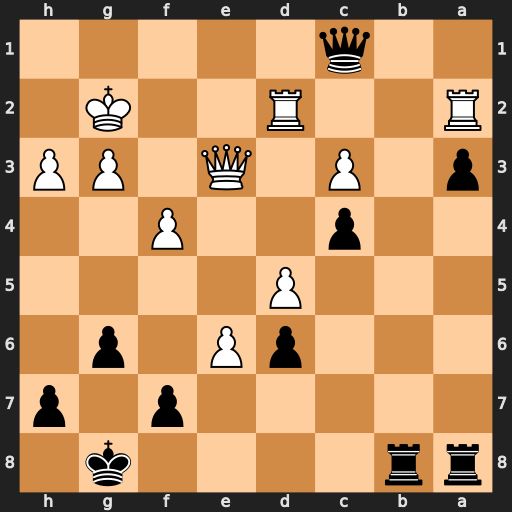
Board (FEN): rr4k1/5p1p/3pP1p1/3P4/2p2P2/p1P1Q1PP/R2R2K1/2q5
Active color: b
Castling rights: -
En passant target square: -
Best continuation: Rb2 exf7+ Kf8 Raxb2 axb2 f5 Qxd2+ Qxd2 b1=Q Qh6+ Ke7